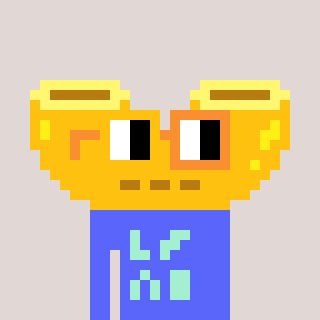
a pixel art character with square yellow and orange glasses, a macaroni-shaped head and a purple-colored body on a warm background